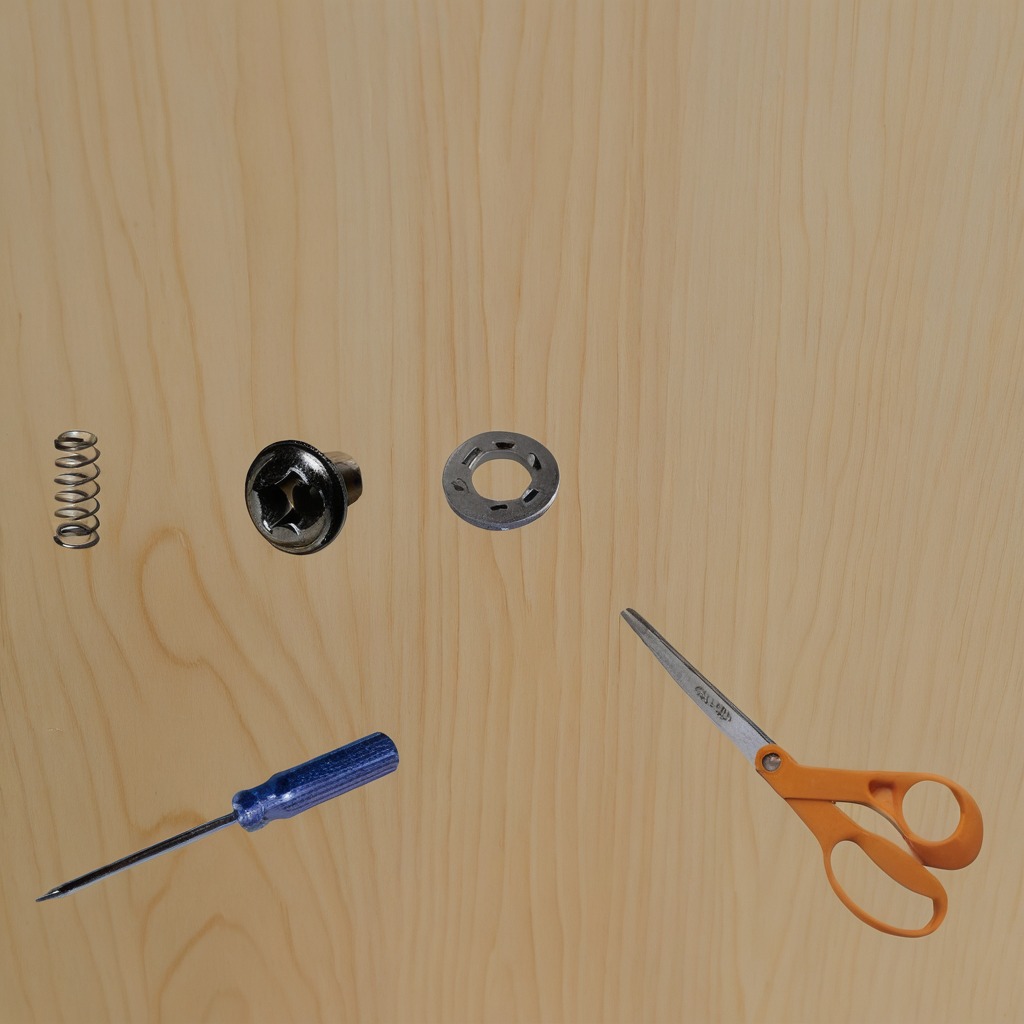
A flat metal washer, a metal machine screw, a coiled metal spring, a screwdriver, and a pair of scissors are lying on the plywood surface.